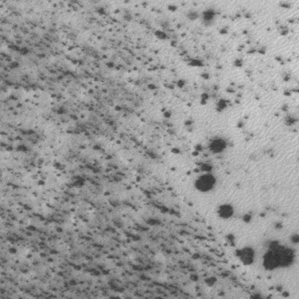
Label: frost